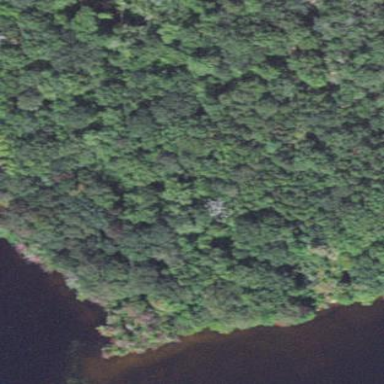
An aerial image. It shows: Mixed woodland area with various types of leaves.